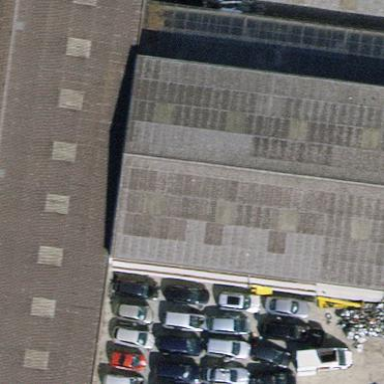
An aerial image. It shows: Warehouse.